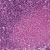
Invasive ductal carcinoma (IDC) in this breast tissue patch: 0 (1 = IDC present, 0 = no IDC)